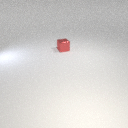
small red metal cube